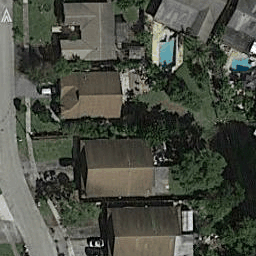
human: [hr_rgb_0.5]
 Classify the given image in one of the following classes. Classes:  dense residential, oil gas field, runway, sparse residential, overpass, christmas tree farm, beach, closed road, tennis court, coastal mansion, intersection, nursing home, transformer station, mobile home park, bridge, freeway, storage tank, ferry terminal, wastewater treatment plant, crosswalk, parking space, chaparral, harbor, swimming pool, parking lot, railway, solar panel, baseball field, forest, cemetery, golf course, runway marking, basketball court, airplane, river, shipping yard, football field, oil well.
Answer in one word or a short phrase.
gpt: dense residential